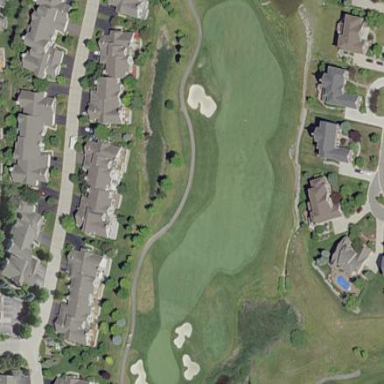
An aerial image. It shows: Golf fairway surrounded by grass.